Question: I'm trying to compile the following libusb snippet on my Mac:
'''
#include <stdio.h>
#include <stdlib.h>
#include <libusb.h>
int main(void) {
libusb_device **devices;
ssize_t device_count = 0;
device_count = libusb_get_device_list(NULL, &devices);
printf("%d devices found
", (int)device_count);
return EXIT_SUCCESS;
}
'''
I have libusb installed via Homebrew.
I'm getting the following error during compilation:
> ld: symbol(s) not found for architecture x86_64
The full compiler output is as follows:
'''
22:28:24 **** Incremental Build of configuration Debug for project libusb ****
make all
Building file: ../src/libusb.c
Invoking: Cross GCC Compiler
gcc -I/usr/local/Cellar/libusb/1.0.9/include/libusb-1.0/ -O0 -g3 -Wall -c -fmessage-length=0 -MMD -MP -MF"src/libusb.d" -MT"src/libusb.d" -o "src/libusb.o" "../src/libusb.c"
Finished building: ../src/libusb.c
Building target: libusb
Invoking: Cross GCC Linker
gcc -o "libusb" ./src/libusb.o
Undefined symbols for architecture x86_64:
"_libusb_get_device_list", referenced from:
_main in libusb.o
ld: symbol(s) not found for architecture x86_64
clang: error: linker command failed with exit code 1 (use -v to see invocation)
make: *** [libusb] Error 1
22:28:24 Build Finished (took 119ms)
'''
I understand the problem is to do with the linker not finding the libusb library, right? How do I tell the compiler where that is in Eclipse CDT?

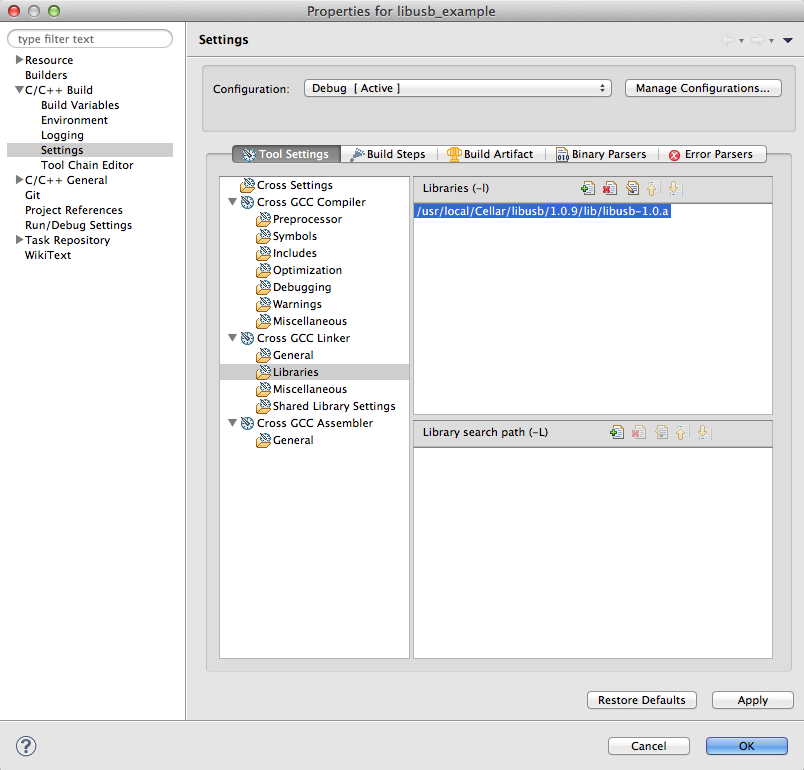
Answer: As we worked out in all the comments the link command that worked is
'''
gcc -L/usr/local/Cellar/libusb/1.0.9/lib -o "libusb_example" ./src/libusb_example.o -lusb1.0
'''